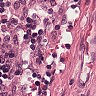
Metastatic tissue present: no